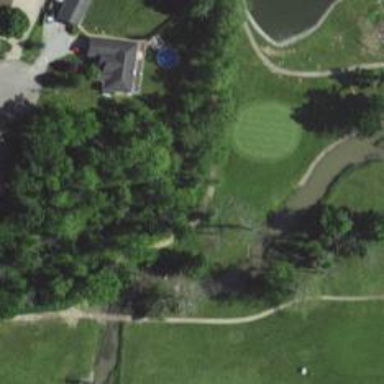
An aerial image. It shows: Path for both road and golf.